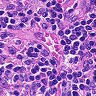
Metastatic tissue present: no